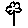
Label: flower